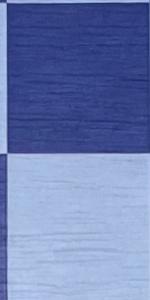
Label: Empty